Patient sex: M
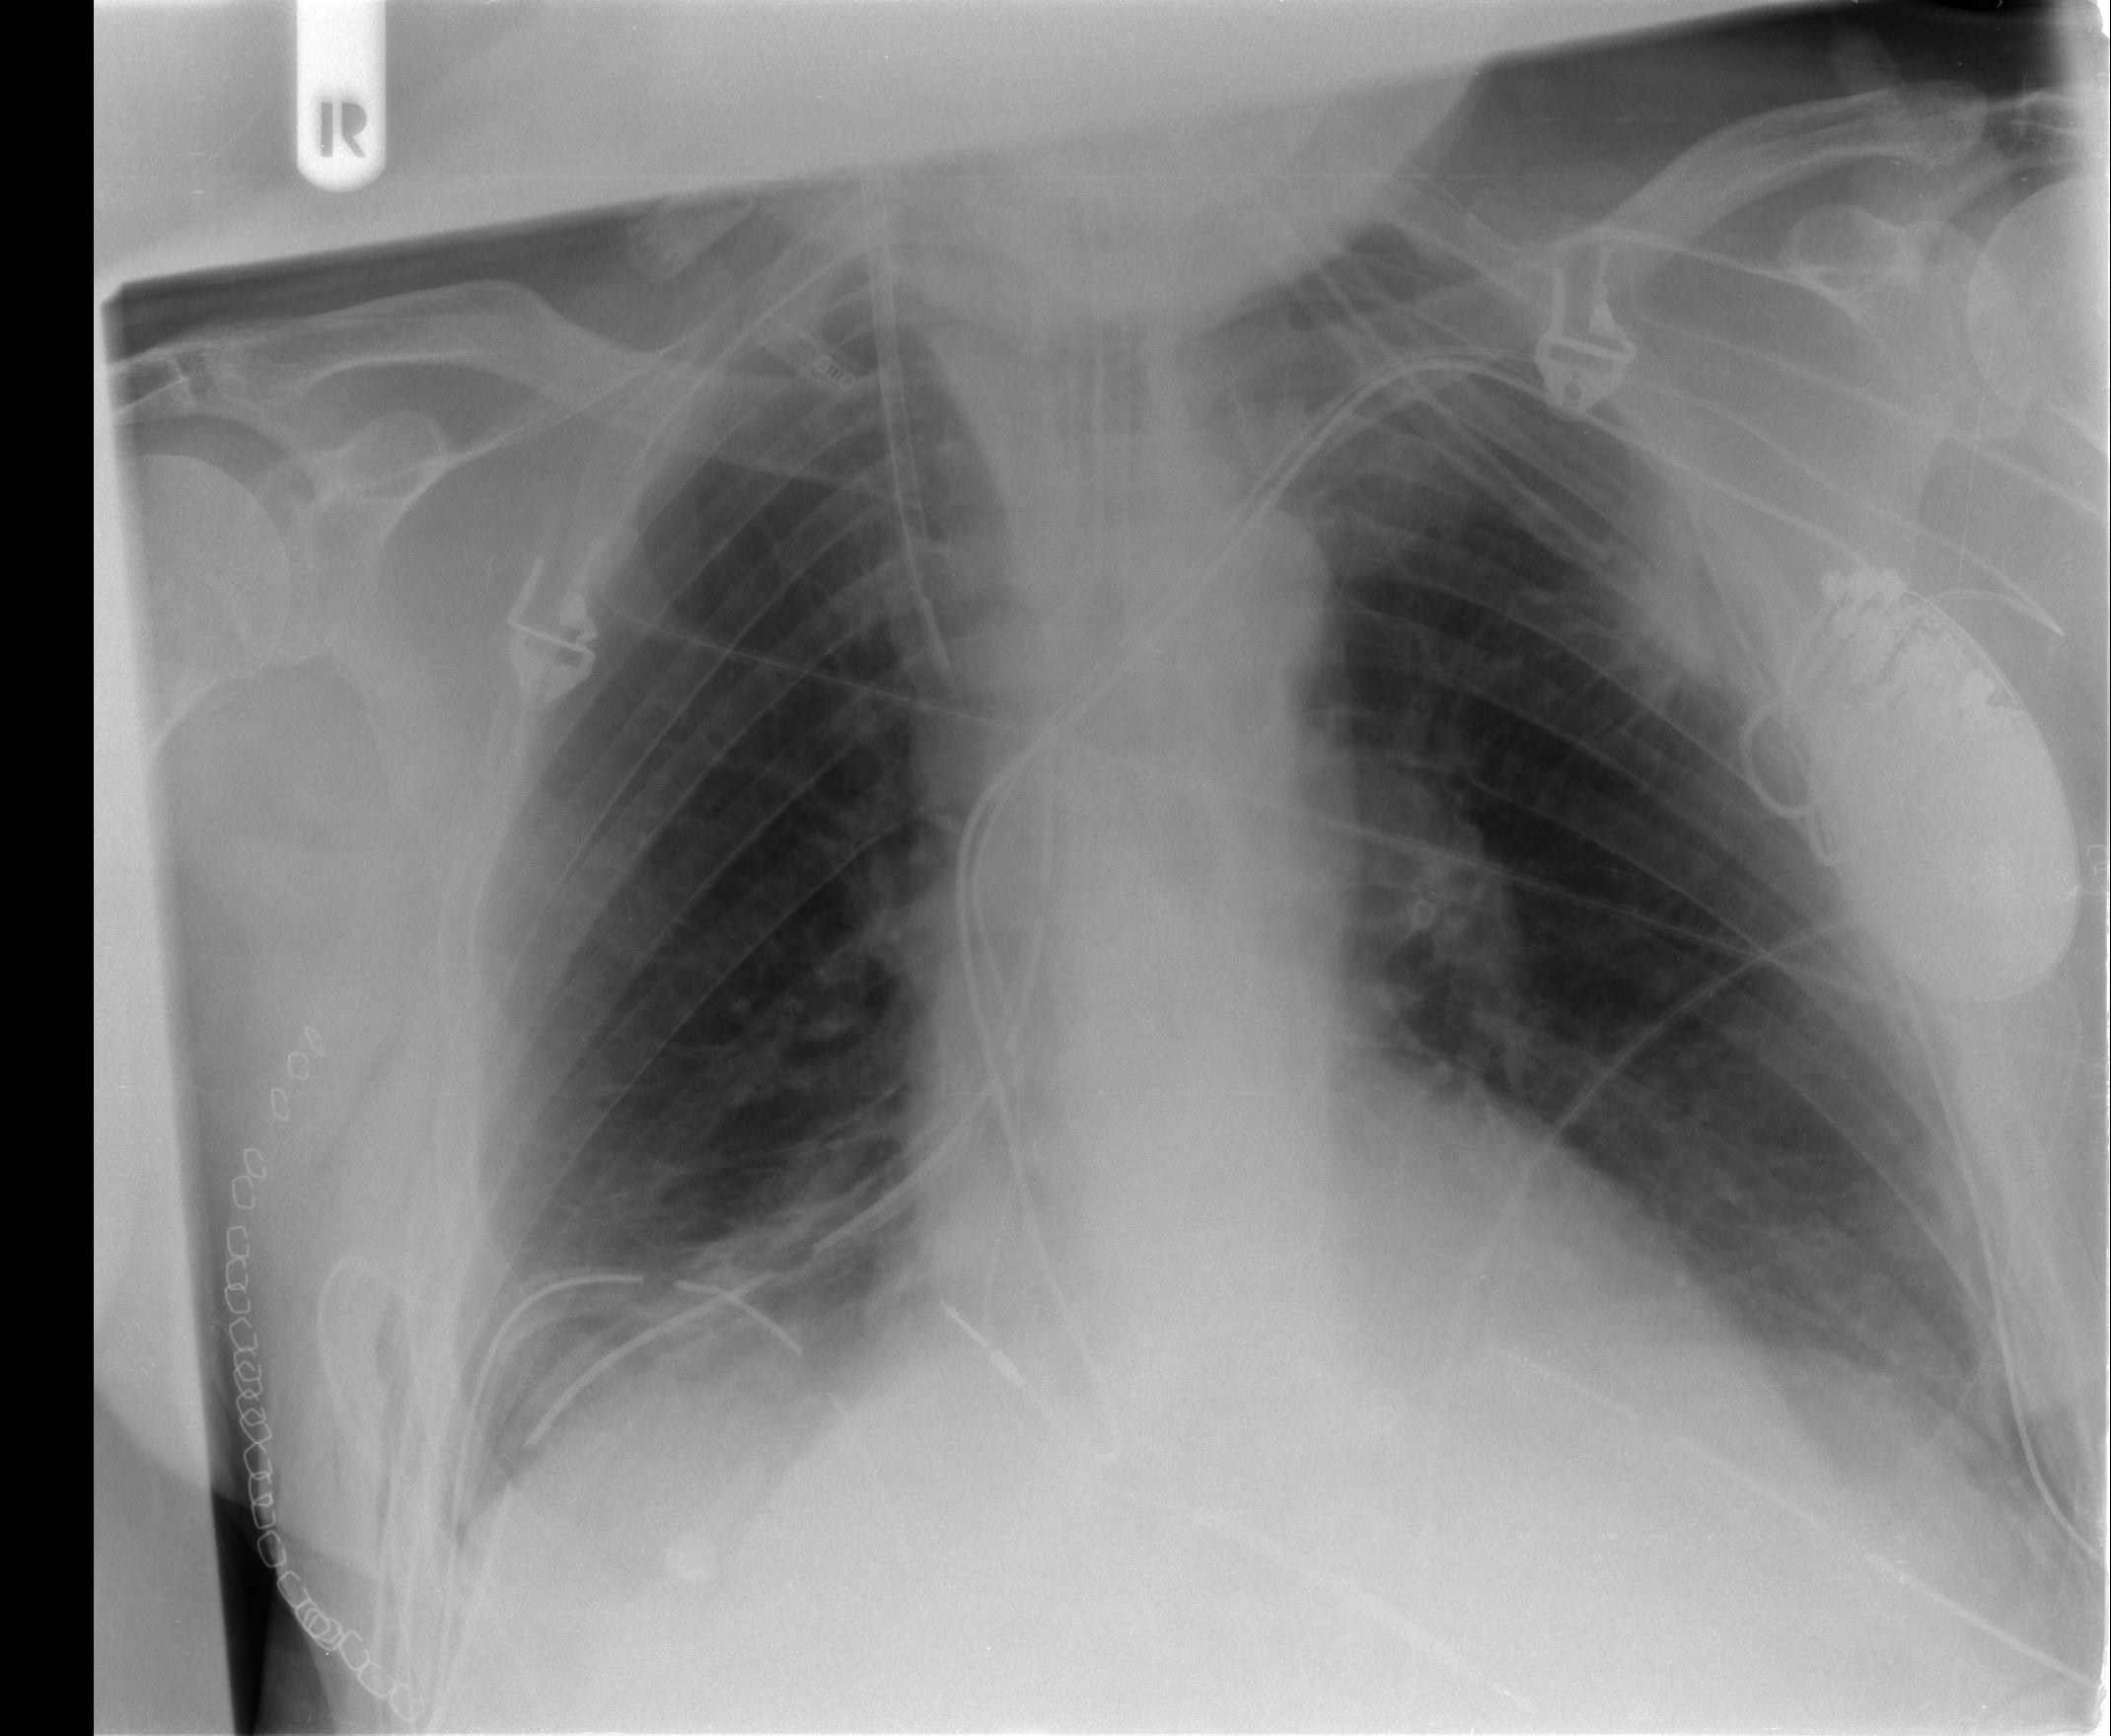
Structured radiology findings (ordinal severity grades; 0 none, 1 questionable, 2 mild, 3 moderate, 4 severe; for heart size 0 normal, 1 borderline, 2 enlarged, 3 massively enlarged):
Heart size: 0
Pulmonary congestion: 0
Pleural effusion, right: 0
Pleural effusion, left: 0
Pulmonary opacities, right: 0
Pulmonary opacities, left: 0
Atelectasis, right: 2
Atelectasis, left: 2